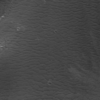
Label: not_dusty